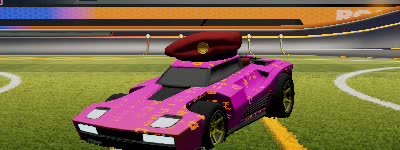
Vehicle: breakout